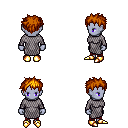
a pixel art fantasy rpg character, female body template, dark elf, purple skin, chain mail, red pants, dark blonde bedhead hairstyle, gold boots, four views (front, back, left, right), 2x2 character sprite sheet, small pixel art, hard edges, no anti-aliasing